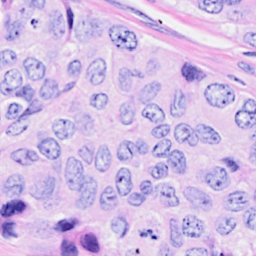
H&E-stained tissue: Breast